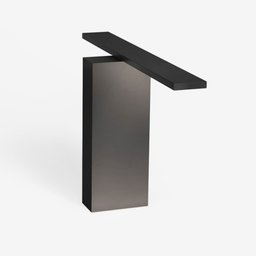
Label: lighting